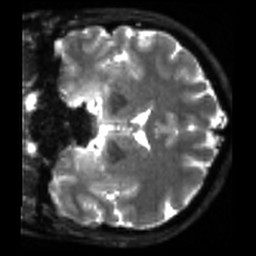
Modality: sbref
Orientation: coronal
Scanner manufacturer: siemens
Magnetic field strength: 3 T
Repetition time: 4 s
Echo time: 0.0594 s